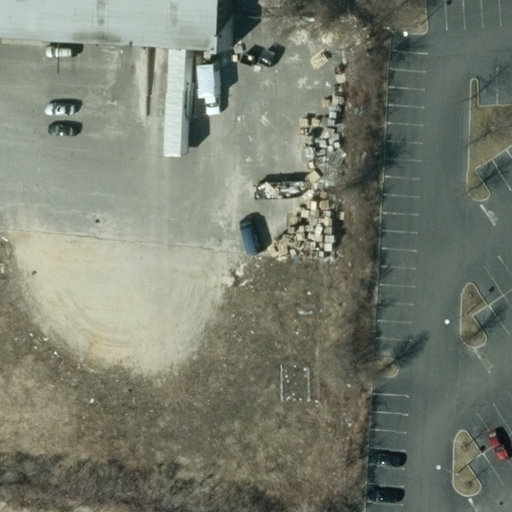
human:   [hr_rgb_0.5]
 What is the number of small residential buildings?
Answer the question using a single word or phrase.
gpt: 0

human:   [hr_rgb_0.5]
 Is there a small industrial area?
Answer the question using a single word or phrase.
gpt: no

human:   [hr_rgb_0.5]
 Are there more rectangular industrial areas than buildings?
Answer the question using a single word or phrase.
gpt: no

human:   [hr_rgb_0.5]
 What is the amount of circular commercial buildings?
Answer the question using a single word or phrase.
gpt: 0

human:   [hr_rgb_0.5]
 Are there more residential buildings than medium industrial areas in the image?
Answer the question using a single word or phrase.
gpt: no

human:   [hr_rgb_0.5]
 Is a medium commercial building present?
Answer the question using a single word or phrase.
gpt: no

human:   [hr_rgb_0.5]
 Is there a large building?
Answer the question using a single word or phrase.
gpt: yes

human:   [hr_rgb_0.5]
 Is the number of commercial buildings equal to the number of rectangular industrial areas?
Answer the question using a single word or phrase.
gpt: no

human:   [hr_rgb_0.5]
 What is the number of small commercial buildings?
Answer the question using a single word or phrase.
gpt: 0

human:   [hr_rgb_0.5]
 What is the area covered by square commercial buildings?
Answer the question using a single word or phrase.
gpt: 0m2

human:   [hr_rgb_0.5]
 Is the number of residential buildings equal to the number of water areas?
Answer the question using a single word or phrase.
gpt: yes

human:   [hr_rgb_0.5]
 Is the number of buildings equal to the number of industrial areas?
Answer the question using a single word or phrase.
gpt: yes

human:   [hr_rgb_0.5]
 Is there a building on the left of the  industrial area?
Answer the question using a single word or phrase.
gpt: yes

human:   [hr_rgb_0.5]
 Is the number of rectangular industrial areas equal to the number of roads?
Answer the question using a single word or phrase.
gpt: no

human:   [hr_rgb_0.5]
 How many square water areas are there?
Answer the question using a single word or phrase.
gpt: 0

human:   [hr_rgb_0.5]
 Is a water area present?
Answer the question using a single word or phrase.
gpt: no

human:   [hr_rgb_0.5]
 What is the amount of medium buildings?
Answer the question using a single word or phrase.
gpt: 0

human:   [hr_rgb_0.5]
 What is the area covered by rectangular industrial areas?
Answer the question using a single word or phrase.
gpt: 10623m2

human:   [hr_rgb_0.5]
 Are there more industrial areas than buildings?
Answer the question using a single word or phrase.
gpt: no

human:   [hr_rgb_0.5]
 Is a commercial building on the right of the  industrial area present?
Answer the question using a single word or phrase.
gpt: no

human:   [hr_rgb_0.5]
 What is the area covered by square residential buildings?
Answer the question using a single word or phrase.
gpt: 0m2

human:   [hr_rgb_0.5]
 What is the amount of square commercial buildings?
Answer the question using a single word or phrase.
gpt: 0

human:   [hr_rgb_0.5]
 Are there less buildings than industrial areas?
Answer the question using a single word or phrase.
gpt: no

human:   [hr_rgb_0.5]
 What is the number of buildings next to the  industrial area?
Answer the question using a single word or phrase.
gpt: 1

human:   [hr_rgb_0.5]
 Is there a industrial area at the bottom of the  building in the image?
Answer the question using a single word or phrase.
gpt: yes

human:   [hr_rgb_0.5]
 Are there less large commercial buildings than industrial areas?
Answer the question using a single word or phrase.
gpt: yes

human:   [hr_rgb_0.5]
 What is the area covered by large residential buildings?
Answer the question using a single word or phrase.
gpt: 0m2

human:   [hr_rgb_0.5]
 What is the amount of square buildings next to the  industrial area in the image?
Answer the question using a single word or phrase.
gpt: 0

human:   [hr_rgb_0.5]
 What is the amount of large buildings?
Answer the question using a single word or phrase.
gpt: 1

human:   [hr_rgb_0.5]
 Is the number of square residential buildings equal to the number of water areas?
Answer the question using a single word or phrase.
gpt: yes

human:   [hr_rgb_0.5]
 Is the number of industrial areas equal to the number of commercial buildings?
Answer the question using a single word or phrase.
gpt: no

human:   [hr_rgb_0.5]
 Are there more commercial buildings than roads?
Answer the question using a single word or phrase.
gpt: no

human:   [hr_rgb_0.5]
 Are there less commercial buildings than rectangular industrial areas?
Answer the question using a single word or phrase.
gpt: yes

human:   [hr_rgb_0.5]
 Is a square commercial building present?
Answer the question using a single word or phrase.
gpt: no

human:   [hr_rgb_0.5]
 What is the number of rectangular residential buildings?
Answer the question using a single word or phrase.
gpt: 0

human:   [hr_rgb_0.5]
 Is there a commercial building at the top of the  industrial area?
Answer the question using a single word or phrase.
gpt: no